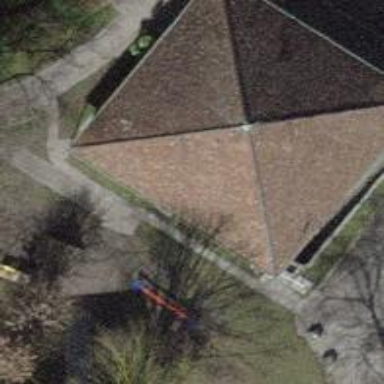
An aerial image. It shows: Kindergarten building.